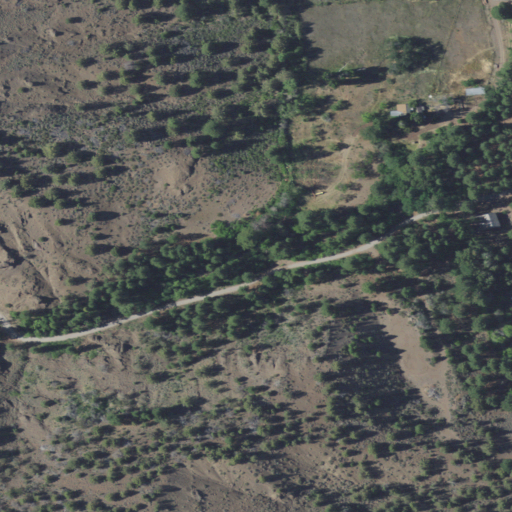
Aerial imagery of valley in California named Lake City Canyon containing shrub, evergreen forest, open development, woody wetlands, and low intensity development